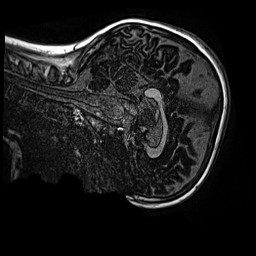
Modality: MP2RAGE
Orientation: sagittal
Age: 12
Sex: female
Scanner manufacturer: siemens
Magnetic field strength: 3 T
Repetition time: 4 s
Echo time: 0.00299 s